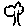
Label: tree